Question: According to <URL>
> Adding "use strict" as the first statement1 in your JavaScript code
will enforce Strict Mode over the entire
So why :
'''
"use strict";
012;
'''
Doesn't throw errors
while
'''
(function () {
"use strict";
012; })();
'''
does ?
<URL>
> Simple. Toss this at the top of a program to enable it for the whole
script:"use strict"; Or place it within a function to turn on strict mode
only within that context.function imStrict(){ "use strict"; // ... your code ... }
# edit :

# edit #2.
I tested the code in console.(chrome). in jsbin sample - it is working. still , I dont understand why it behave different in console.
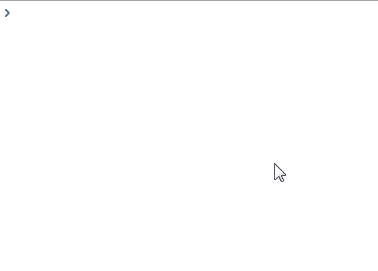
Answer: It throw an error.
'''
quentin@workstation:~ # cat > tmp/foo.js
"use strict";
012;
quentin@workstation:~ # node tmp/foo.js
/users/quentin/tmp/foo.js:2
012;
^^^
module.js:434
var compiledWrapper = runInThisContext(wrapper, filename, true);
^
SyntaxError: Octal literals are not allowed in strict mode.
at Module._compile (module.js:434:25)
at Object..js (module.js:464:10)
at Module.load (module.js:353:31)
at Function._load (module.js:311:12)
at Array.0 (module.js:484:10)
at EventEmitter._tickCallback (node.js:190:38)
'''